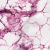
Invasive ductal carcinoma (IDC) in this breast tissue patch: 1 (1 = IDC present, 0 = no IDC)